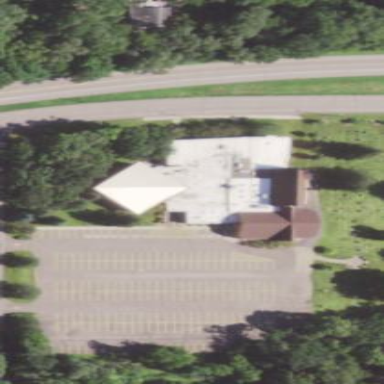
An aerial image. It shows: Church which is place of worship.